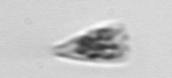
Label: Licmophora